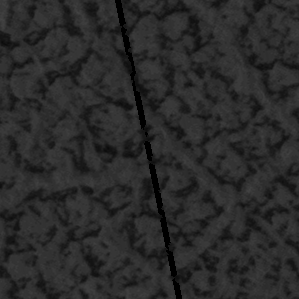
Label: frost